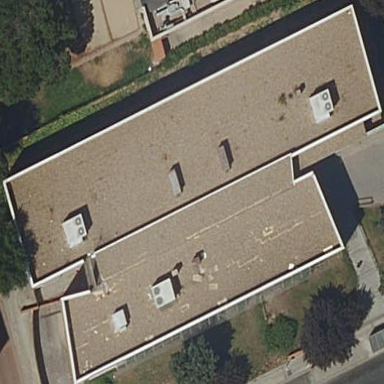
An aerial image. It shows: Clinic located within hospital building.